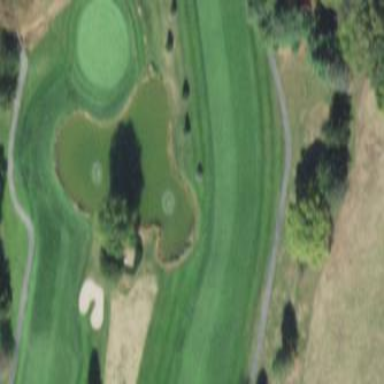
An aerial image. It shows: Water hazard on golf course. The hazard is natural water feature.